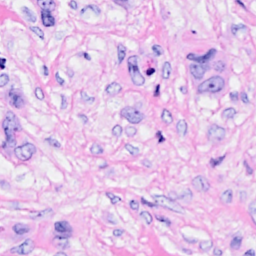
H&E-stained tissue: Breast